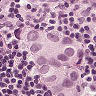
Metastatic tissue present: yes